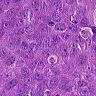
Metastatic tissue present: yes